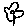
Label: flower